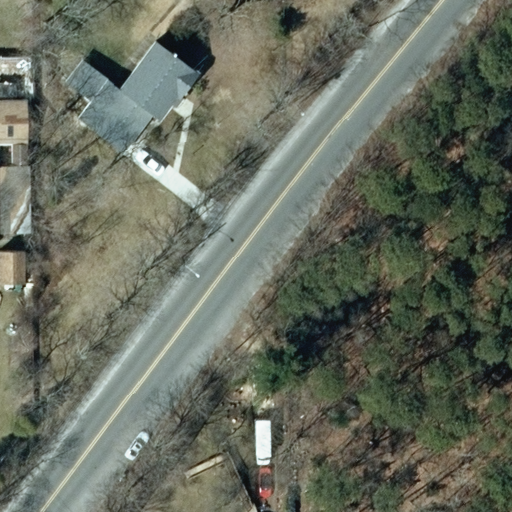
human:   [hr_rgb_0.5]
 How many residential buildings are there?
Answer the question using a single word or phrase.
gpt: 3

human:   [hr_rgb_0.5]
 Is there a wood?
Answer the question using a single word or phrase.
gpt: yes

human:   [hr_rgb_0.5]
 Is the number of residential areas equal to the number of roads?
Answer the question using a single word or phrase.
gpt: yes

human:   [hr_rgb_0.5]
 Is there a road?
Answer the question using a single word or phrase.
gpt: yes

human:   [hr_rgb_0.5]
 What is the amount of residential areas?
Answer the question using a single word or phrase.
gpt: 1

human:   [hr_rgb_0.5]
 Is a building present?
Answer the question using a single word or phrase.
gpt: yes

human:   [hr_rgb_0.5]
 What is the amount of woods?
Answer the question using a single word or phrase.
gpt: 1

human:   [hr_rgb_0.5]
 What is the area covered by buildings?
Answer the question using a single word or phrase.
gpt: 618m2

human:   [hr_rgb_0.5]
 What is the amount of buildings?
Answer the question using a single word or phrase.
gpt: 4

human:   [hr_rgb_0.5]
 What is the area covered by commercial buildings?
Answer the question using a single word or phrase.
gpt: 0m2

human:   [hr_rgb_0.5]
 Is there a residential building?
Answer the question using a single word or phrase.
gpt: yes

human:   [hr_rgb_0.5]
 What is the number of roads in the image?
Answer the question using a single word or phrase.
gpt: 1

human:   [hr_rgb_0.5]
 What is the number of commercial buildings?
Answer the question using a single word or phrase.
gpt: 0

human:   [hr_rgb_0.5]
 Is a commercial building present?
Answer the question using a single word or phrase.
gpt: no

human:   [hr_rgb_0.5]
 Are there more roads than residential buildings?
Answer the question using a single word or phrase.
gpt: no

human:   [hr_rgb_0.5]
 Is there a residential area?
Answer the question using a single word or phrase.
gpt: yes

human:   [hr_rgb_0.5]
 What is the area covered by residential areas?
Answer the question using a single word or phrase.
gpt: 4525m2

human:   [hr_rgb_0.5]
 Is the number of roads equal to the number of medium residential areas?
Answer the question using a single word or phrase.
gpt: no

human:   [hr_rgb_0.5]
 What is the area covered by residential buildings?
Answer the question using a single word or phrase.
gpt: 577m2

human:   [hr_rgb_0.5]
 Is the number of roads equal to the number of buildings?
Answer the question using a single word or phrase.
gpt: no

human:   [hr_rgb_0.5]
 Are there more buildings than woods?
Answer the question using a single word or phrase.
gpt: yes

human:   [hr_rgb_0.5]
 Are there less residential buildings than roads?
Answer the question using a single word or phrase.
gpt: no

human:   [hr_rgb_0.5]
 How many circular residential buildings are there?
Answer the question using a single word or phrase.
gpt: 0

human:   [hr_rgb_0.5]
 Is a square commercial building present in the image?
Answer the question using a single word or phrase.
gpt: no

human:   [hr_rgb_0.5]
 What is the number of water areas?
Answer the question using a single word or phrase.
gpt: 0

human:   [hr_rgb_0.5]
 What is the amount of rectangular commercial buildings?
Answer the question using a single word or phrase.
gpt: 0

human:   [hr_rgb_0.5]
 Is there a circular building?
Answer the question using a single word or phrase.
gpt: no

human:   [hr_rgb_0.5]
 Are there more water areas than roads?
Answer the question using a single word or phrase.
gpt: no

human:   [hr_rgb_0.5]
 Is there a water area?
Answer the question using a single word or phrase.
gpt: no

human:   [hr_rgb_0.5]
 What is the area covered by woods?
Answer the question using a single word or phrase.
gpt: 6505m2

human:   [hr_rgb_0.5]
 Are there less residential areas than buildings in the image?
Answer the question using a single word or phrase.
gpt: yes

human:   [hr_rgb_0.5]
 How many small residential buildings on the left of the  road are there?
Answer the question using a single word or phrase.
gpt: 0

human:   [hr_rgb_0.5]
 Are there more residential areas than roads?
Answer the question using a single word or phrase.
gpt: no

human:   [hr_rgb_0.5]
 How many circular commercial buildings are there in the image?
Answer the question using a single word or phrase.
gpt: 0

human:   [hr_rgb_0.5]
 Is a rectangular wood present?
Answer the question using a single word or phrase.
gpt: yes

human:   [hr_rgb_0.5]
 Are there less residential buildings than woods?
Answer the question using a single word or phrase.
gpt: no

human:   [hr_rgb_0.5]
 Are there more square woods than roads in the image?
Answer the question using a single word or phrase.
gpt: no

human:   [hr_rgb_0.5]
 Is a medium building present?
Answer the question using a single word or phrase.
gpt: yes

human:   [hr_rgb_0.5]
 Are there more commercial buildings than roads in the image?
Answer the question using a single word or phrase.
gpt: no

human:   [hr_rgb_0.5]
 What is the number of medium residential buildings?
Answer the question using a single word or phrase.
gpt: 3

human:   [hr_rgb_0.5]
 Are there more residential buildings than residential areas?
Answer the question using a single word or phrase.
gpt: yes

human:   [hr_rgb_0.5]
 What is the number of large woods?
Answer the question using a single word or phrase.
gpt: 1

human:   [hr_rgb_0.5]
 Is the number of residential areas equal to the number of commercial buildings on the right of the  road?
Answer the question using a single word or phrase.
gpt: no

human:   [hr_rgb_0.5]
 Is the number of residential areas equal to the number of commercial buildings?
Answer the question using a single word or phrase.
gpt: no

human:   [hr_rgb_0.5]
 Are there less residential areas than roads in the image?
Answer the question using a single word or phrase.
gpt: no

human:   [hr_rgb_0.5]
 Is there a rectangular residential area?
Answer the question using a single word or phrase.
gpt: yes

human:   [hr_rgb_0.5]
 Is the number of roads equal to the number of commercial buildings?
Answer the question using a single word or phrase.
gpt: no

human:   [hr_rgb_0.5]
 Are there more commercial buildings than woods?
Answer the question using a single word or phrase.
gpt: no

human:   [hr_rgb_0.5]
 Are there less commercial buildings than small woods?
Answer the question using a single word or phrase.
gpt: no

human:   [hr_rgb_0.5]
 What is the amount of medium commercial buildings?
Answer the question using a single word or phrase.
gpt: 0

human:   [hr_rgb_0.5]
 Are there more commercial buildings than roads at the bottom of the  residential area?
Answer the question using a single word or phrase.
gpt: no

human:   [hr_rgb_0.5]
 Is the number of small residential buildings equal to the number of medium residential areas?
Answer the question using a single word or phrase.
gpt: yes

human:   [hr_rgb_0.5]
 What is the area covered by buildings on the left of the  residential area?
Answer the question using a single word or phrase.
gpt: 297m2

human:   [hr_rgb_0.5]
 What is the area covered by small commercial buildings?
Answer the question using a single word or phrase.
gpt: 0m2

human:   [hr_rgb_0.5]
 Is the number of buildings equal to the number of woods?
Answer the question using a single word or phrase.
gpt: no

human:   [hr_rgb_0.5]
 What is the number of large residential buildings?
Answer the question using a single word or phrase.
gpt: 0

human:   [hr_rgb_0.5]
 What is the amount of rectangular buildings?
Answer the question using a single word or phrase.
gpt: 2

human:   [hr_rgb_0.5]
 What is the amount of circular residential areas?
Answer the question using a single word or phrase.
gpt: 0

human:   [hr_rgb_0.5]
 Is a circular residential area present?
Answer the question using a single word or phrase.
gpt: no

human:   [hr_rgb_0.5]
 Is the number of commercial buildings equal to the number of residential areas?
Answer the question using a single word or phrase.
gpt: no

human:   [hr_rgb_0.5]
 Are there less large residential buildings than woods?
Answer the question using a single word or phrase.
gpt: yes

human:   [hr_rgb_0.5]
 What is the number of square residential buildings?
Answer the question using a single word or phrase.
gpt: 0

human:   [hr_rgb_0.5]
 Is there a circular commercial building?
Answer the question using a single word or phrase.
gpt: no

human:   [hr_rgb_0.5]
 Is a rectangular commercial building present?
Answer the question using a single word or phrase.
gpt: no